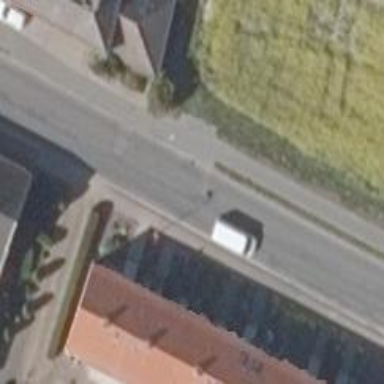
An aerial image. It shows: Secondary road with asphalt surface.